Question: My excel sheet is as below

When I use the following formula the result is
'''
=MATCH(5;B8:AS8;0)
'''
I would like to expand this formula; not adding blank cells to range ('B8:AS8').
I mean if I don't add blank cells to range result will be
Which function must I use to expand my formula?
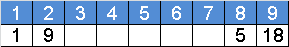
Answer: Give this a try:
'''
=COUNT(B8:INDEX(B8:AS8,MATCH(5,B8:AS8,0)))
'''